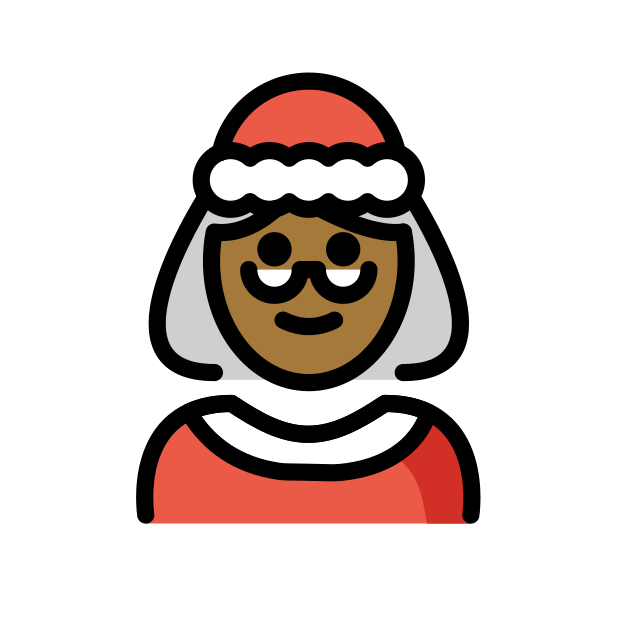
Mrs. Claus: medium-dark skin tone